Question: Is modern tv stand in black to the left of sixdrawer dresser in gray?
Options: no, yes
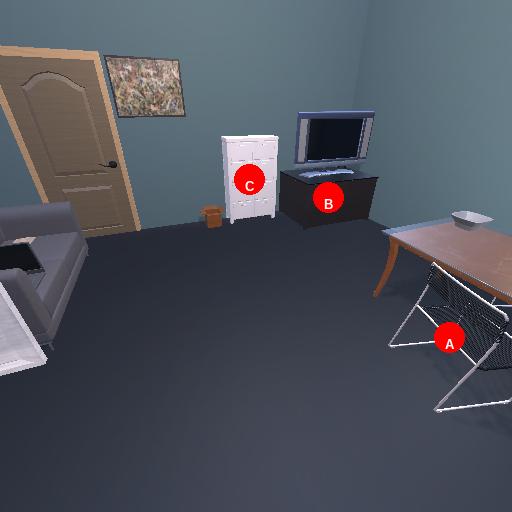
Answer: no